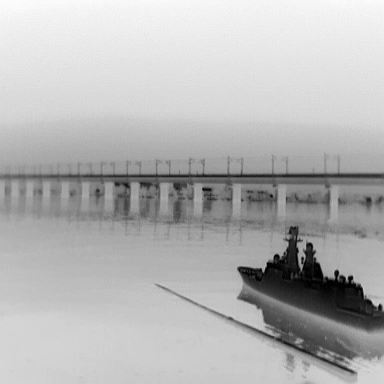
There is a warship in the infrared image.